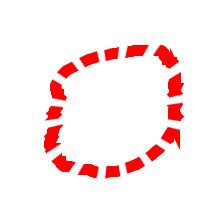
Shape: circle